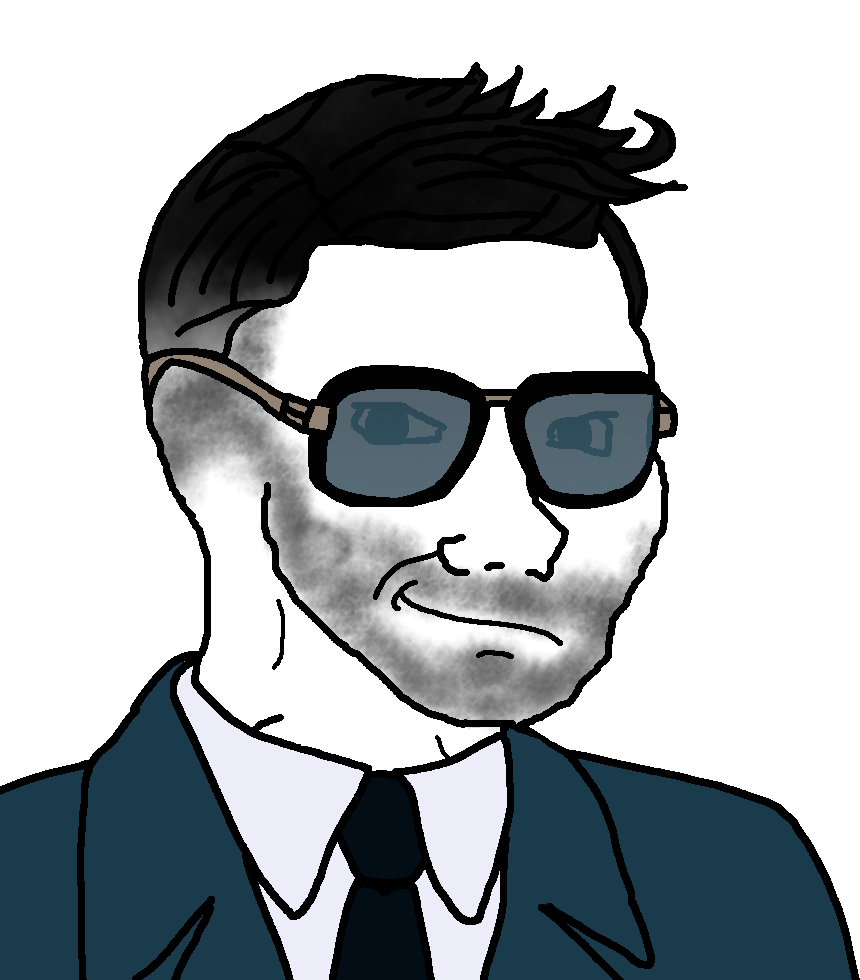
Label: 5_Smugjak